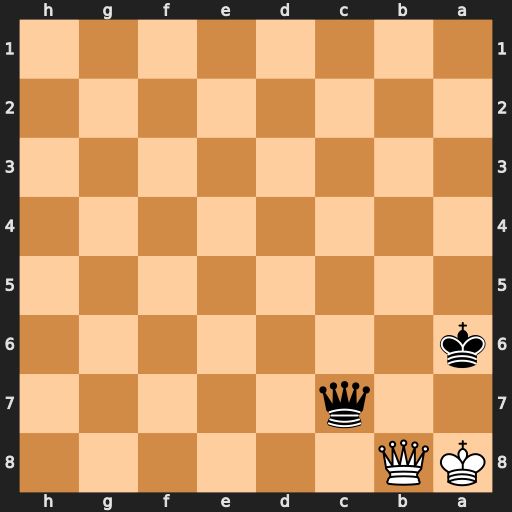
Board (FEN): KQ6/2q5/k7/8/8/8/8/8
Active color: b
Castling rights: -
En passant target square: -
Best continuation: Qc6+ Qb7+ Qxb7#